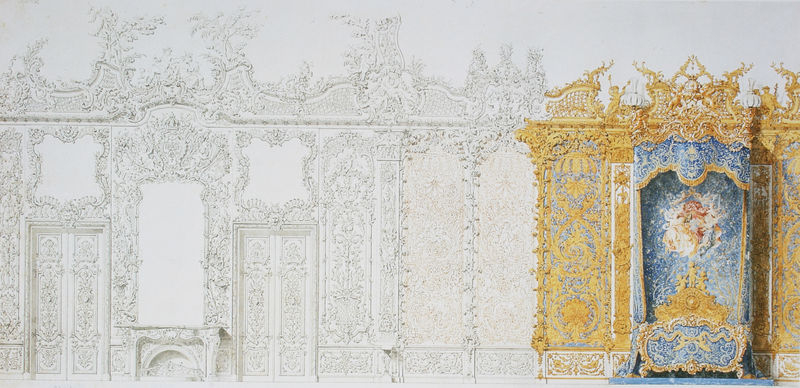
Titel: Wandabwicklung zur neuen Ausstattung des erweiterten Schlafzimmers in Schloss Linderhof
Künstler: Eugen Drollinger
Schlagwörter: blau, blätter, gemälde, weiß, gelb, grau, hell, skizze, tür, zeichnung, schloss, malerei, muster, ornament, wand, architektur, barock, rahmen, bild, spiegel, zweige, gold, decke, krone, rokoko, schön, zart, kamin, ranken, fassade, türen, farbe, saal, dekoration, tapete, dekor, floral, ornamente, verzierung, wandmalerei, bett, metall, stuck, fein, nische, jugenstil, mosaik, entwurf, pracht, göttin, altar, kapitelle, gestalten, hellgrau, wandaufriss, dicht, plan, golden, kitsch, ornamentik, blument, putti, netz, himmelbett, riss, verziehrung, barok, wanddekoration, rocaille, pilatser, prachtvoll, wandbemalung, kartuschen, wandverzierung, schleissheim, aufriss einer kaminwand, hranken, vblüten, verzeierung, wandabwicklung